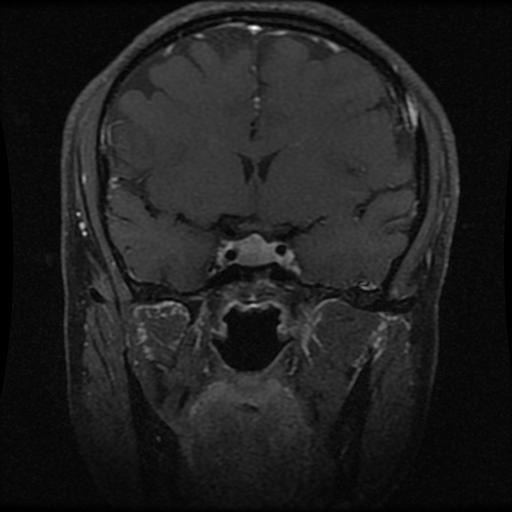
Label: pituitary